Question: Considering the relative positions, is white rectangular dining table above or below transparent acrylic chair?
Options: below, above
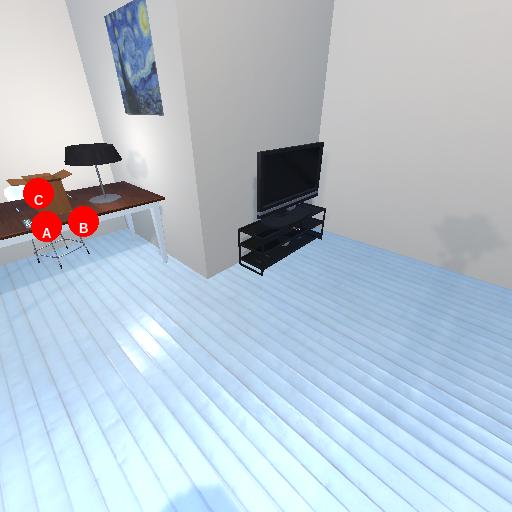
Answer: below